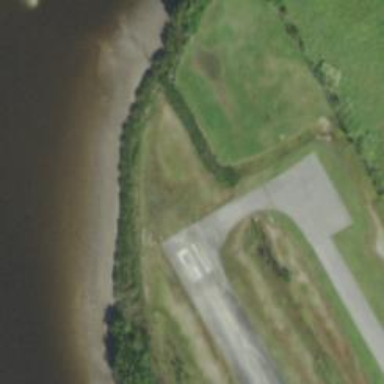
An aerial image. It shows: Image of taxiway at airport.